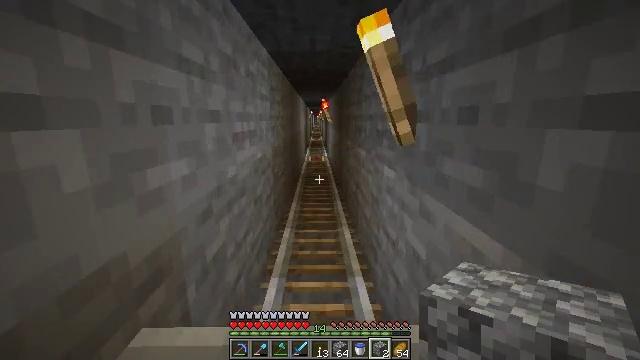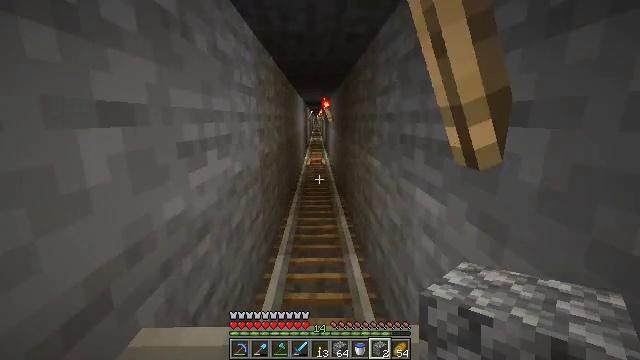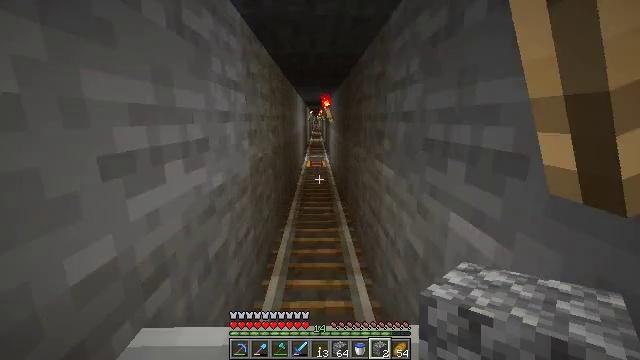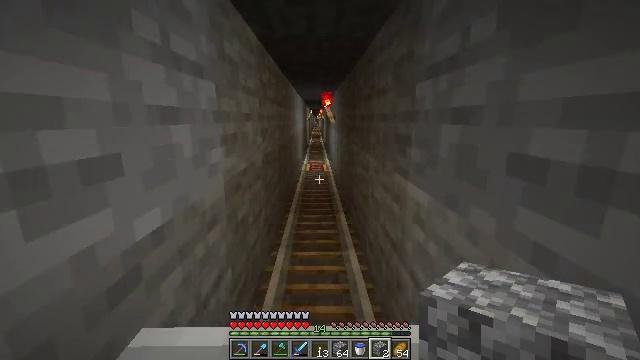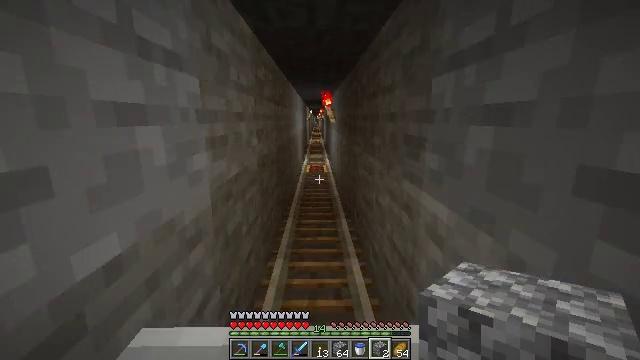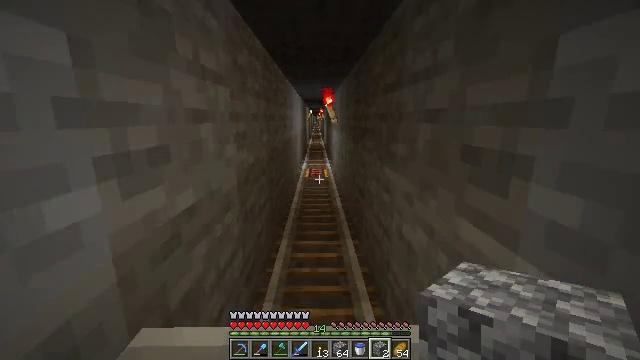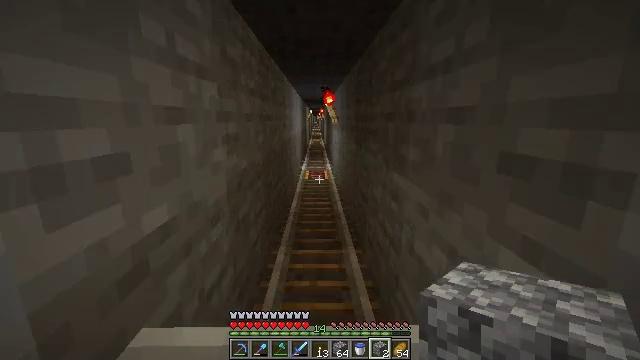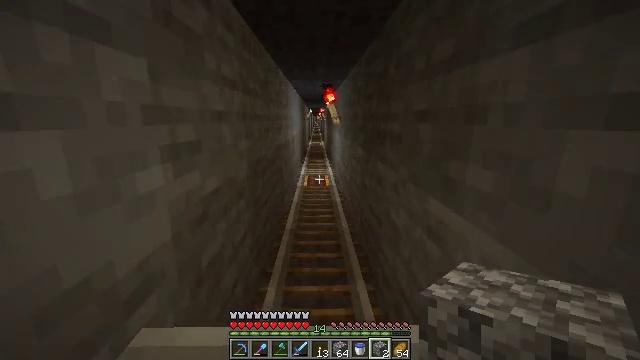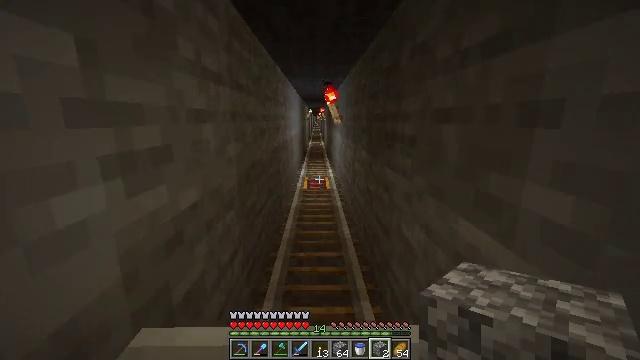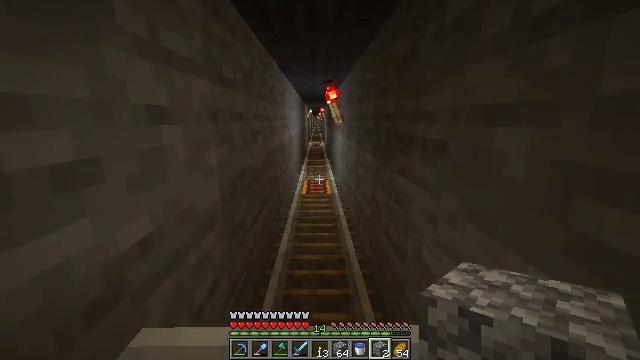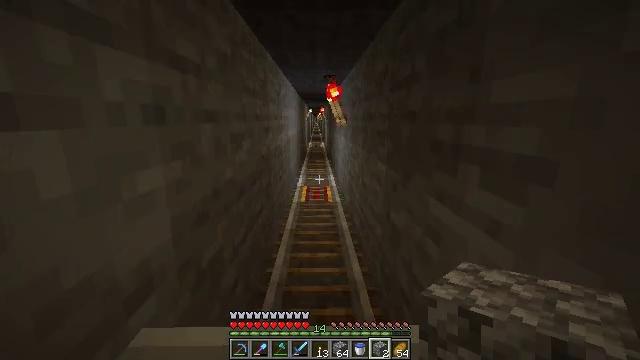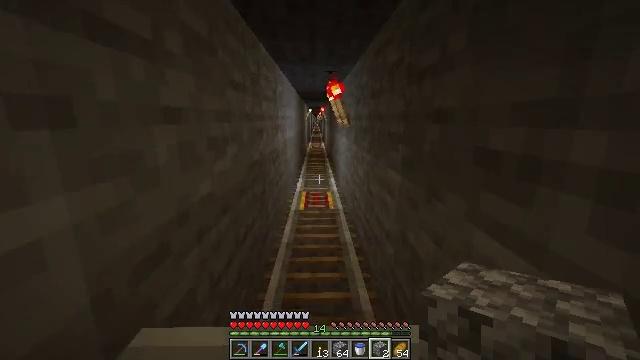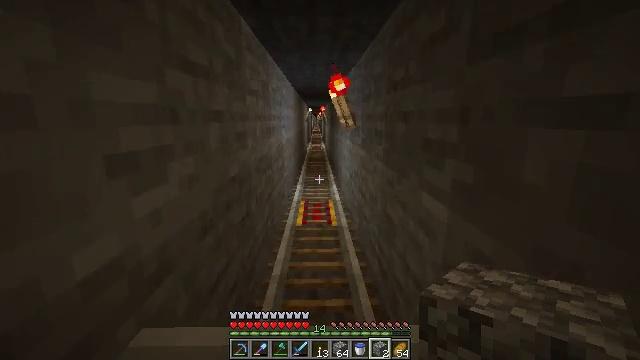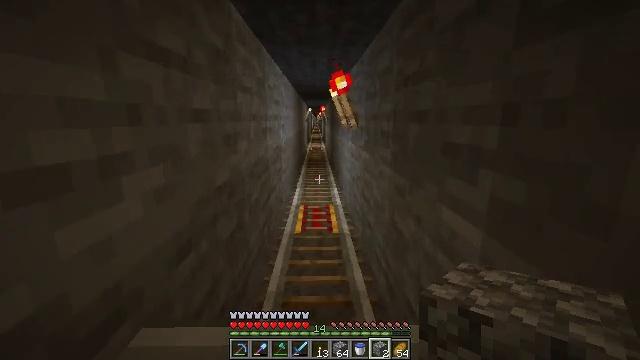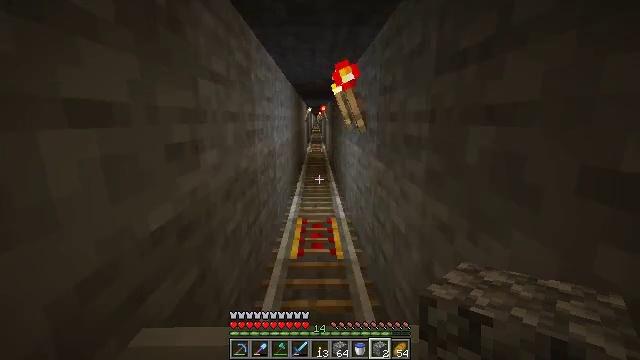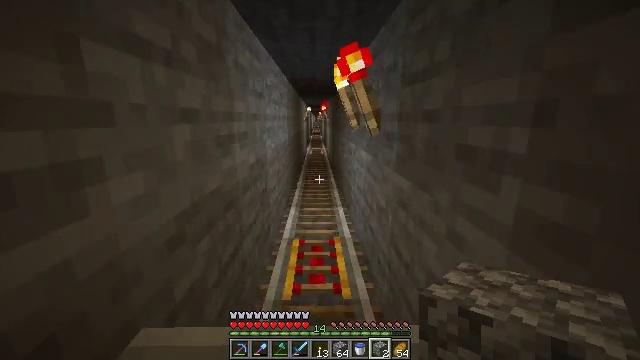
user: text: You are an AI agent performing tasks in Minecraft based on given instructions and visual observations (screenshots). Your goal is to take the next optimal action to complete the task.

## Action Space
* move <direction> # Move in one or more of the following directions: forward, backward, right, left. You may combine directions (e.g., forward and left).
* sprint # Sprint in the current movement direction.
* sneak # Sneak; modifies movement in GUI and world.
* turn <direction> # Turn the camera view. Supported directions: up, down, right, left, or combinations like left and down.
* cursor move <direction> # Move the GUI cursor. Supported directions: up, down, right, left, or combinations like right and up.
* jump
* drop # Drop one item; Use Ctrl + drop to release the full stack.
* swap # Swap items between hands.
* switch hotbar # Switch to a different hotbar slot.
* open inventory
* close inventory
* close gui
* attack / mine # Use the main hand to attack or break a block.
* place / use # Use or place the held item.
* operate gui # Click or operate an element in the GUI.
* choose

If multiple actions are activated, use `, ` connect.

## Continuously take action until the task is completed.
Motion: motion action
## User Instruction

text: Remove an iron nugget from the inventory.
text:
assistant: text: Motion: no_op
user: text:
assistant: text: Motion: no_op
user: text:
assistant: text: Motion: no_op
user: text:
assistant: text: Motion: no_op
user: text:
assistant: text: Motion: no_op
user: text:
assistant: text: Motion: no_op
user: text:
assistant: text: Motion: no_op
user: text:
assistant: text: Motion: no_op
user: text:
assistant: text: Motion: no_op
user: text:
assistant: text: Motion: no_op
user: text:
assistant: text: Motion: no_op
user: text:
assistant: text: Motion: no_op
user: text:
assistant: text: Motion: no_op
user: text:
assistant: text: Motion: no_op
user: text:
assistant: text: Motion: no_op
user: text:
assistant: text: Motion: no_op
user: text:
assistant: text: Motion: no_op
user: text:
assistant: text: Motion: no_op
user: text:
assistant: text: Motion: no_op
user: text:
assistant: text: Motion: no_op
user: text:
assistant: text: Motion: no_op
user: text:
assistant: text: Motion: no_op
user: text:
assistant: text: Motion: no_op
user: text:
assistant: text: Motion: no_op
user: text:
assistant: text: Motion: no_op
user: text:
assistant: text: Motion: no_op
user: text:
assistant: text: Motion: no_op
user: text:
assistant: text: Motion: no_op
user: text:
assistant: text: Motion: no_op
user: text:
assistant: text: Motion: no_op